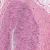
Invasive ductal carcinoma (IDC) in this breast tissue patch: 0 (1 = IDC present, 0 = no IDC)